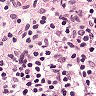
Metastatic tissue present: no